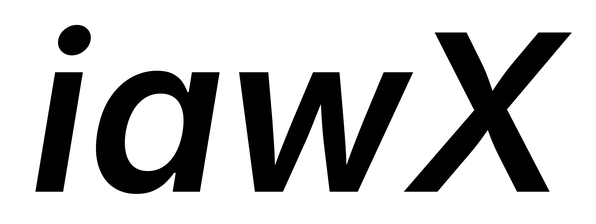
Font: Inter-Italic_SemiBold_Italic